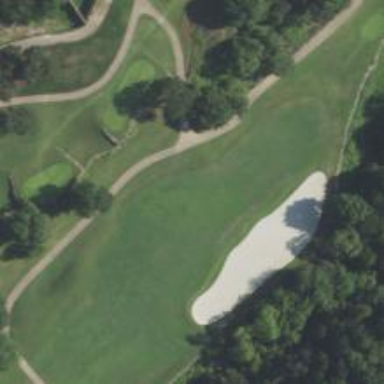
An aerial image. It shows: Golf bunker filled with natural sand.